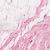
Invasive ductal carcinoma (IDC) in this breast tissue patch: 0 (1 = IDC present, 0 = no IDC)